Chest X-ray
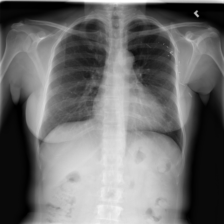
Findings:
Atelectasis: negative
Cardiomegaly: negative
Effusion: negative
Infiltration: negative
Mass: negative
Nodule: negative
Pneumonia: negative
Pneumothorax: negative
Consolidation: negative
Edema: negative
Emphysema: negative
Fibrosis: negative
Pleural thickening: negative
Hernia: negative